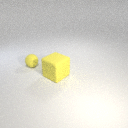
large yellow rubber cube in front of small yellow rubber sphere